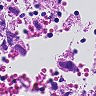
Metastatic tissue present: yes